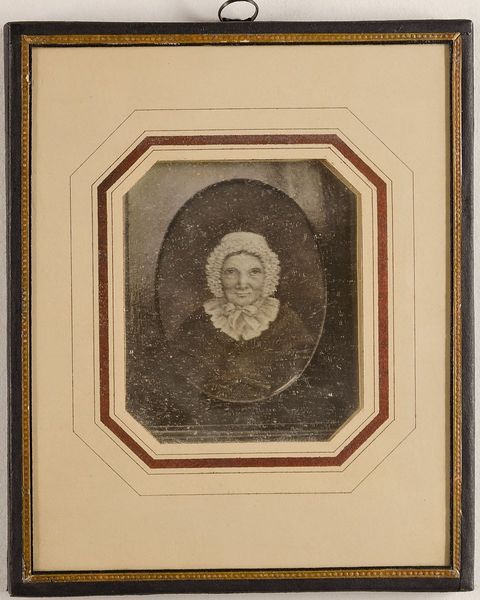
Titel: Unbekannte Frau
Künstler: Wilhelm Breuning
Standort: Hamburg
Institution: Museum für Kunst und Gewerbe Hamburg
Schlagwörter: frau, malerei, brustbild, foto, fotografie, photographie, photo, reproduktion, lichtbild, daguerreotypie, bildwerke, angewandte und bildende kunst, hessische systematik, gemälde, reproduktionsfotografie, kunstreproduktion, reproduktionsphotographie, gemäldes